Field crop: maize
Growth stage: 1
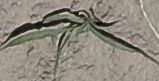
Species: sorghum